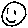
Label: smiley face